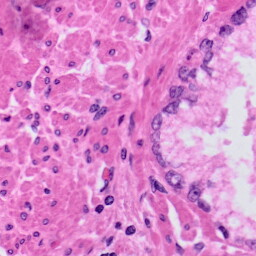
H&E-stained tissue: Prostate